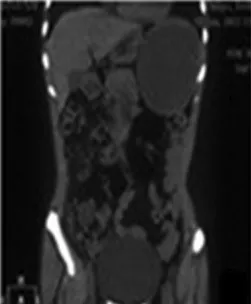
Primary pelvic and metastatic splenic tumors prior to and following chemotherapy. (D) Following six cycles of chemotherapy, the primary pelvic tumor was markedly degraded and the splenic mass gradually became cystic.
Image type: radiology (ct)